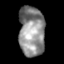
Tissue: skin
Cell type: Epithelial cells
Senescence score: 0.2648
Nuclear area (px): 1251
Mean DAPI intensity: 142.393